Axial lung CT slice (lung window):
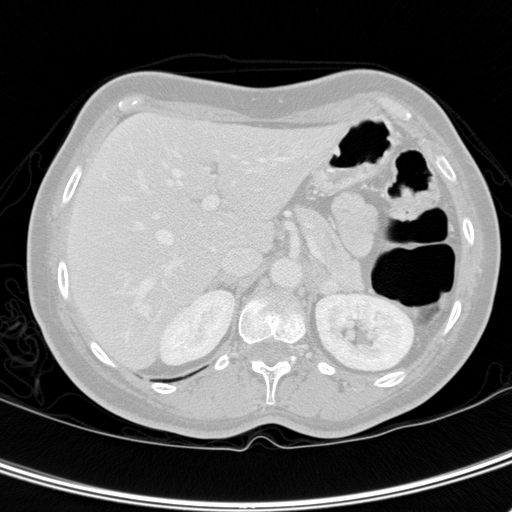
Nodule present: no